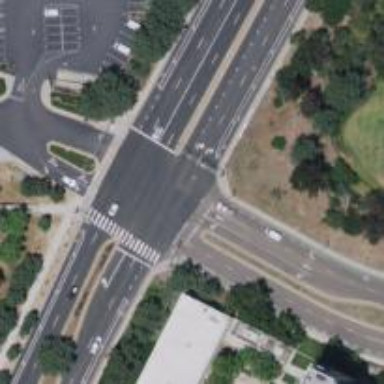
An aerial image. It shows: Primary highway with separate asphalt sidewalk.